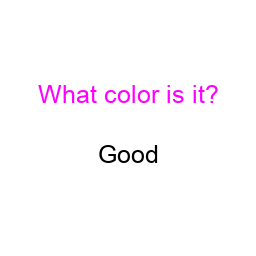
Color: black
Background color: white
Question text color: magenta